Question: > I have added my own MenuItem to UIMenuController.But the problem is that it is also showing some default items like copy, paste etc. I want to remove these items and want to display my own menu item. I have also tried this code
'''
- (BOOL)canPerformAction:(SEL)action withSender:(id)sender
{
BOOL can = [super canPerformAction:action withSender:sender];
if (action == @selector(showMyAlert:) )
{
can = YES;
}
if (action == @selector(paste:))
{
can = NO;
}
return can;
}
'''

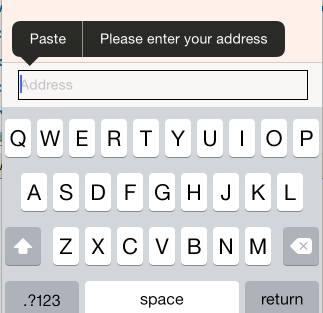
Answer: you may subclass a 'UITextView' or 'UITextField', and add these code below.
'''
- (BOOL)canPerformAction:(SEL)action withSender:(id)sender
{
// Show your own menu item only
return (action == @selector(showMyAlert:));
}
'''